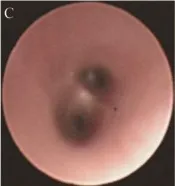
Fibrobronchoscopy of the left.
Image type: endoscopy (airway_endoscopy)